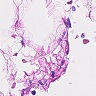
Metastatic tissue present: no